Question: I have problem about in cluster analysis(hierarchical cluster). As example, this is the dendrogram of complete linkage of .

After I use
'''
> table(cutree(hc, 3), iris$Species)
'''
This is the :
'''
setosa versicolor virginica
1 50 0 0
2 0 23 49
3 0 27 1
'''
I have read in one statistical website that, object 1 in the data always belongs to group/cluster 1. From the output above, we know that is in . Then, how I am going to know about the other two species. How do they fall into either group 2 or 3. How did it happen. Perhaps there is a calculation I need to know?
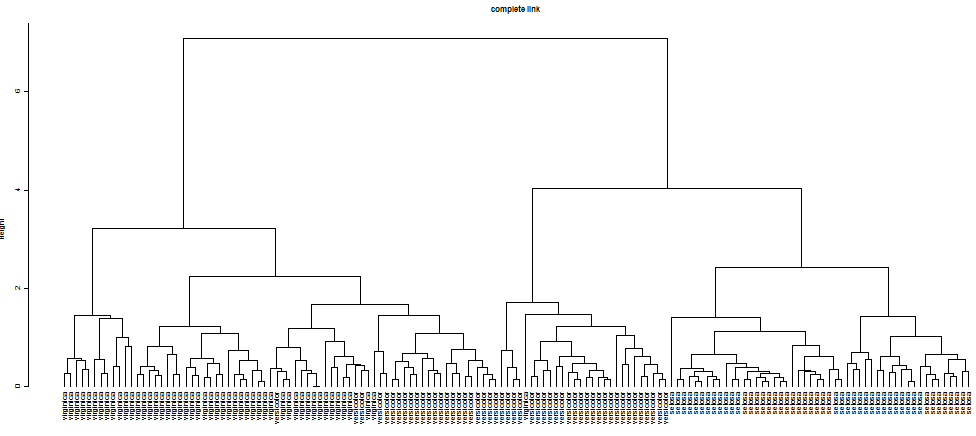
Answer: I'm guessing that you're using this to create that image that doesn't appear to be there at the moment.
'''
> lmbjck <- cutree(hclust(dist(iris[1:4], "euclidean")), 3)
> table(lmbjck, iris$Species)
lmbjck setosa versicolor virginica
1 50 0 0
2 0 23 49
3 0 27 1
'''
Dist is created from measurements of plants from three different species with identical column and row names.
'''
> iris.dist <- dist(iris[1:4], "euclidean")
> identical(rownames(iris.dist), colnames(iris.dist))
[1] TRUE
'''
That object is passed on to hclust which constructs a tree and cut it into three pieces. Object 'iris.order' holds the order by which the dendrogram is drawn. Original order is preserved, the tree is drawn based on this ordering.
'''
> iris.hclust <- hclust(iris.dist)
> iris.cutree <- cutree(iris.hclust, 3)
> iris.order <- iris.hclust$order
'''
Here's proof. I've put together original 'Species' designations, ordered species designations as they can be seen in the dendrogram, order number and group from a cutree function.
'''
> data.frame(original = iris$Species, ordered = iris$Species[iris.order],
order.num = iris.order, cutree = iris.cutree)
original ordered order.num cutree
1 setosa virginica 108 1
2 setosa virginica 131 1
3 setosa virginica 103 1
4 setosa virginica 126 1
5 setosa virginica 130 1
6 setosa virginica 119 1
...
103 virginica setosa 31 2
104 virginica setosa 26 2
105 virginica setosa 10 2
106 virginica setosa 35 2
107 virginica setosa 13 3
108 virginica setosa 2 2
...
'''
Let's look at the output. If you look at the first line, under 'order.num' there's number 108. This means that for this item (first item on the left side of the dendrogram) comes from row 108. Skim down to line 108, and you can see that the original 'Species' is indeed 'virginica'. Cutree assigns this to group '1'. Let's look at line 3. Under 'order.num' you can see that this item comes from row 103. Again, if you go down and check the original species in row 103, it's (still) 'virginica'. I'll make it an exercise for you to check other (random) rows and convince yourself that the order for constructing the table at the beginning is preserved. Ergo, the table should thus be correct.